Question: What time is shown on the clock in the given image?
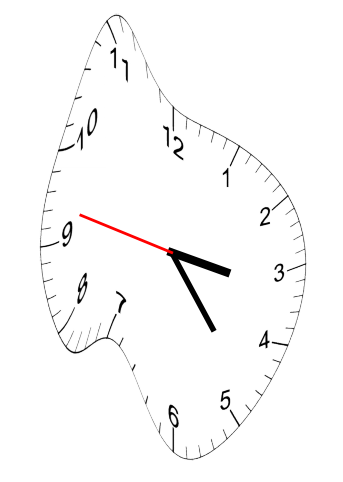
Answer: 03:23:47